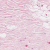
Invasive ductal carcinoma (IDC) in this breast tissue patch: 0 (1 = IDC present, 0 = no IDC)